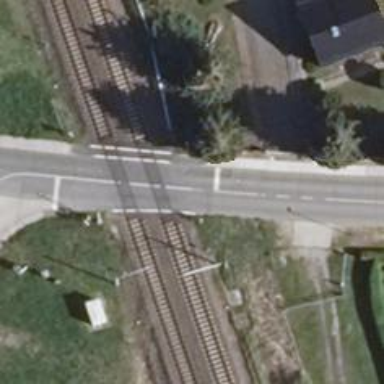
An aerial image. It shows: Railway signal.